Field crop: tomato
Growth stage: 1
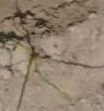
Species: cyperus